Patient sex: M
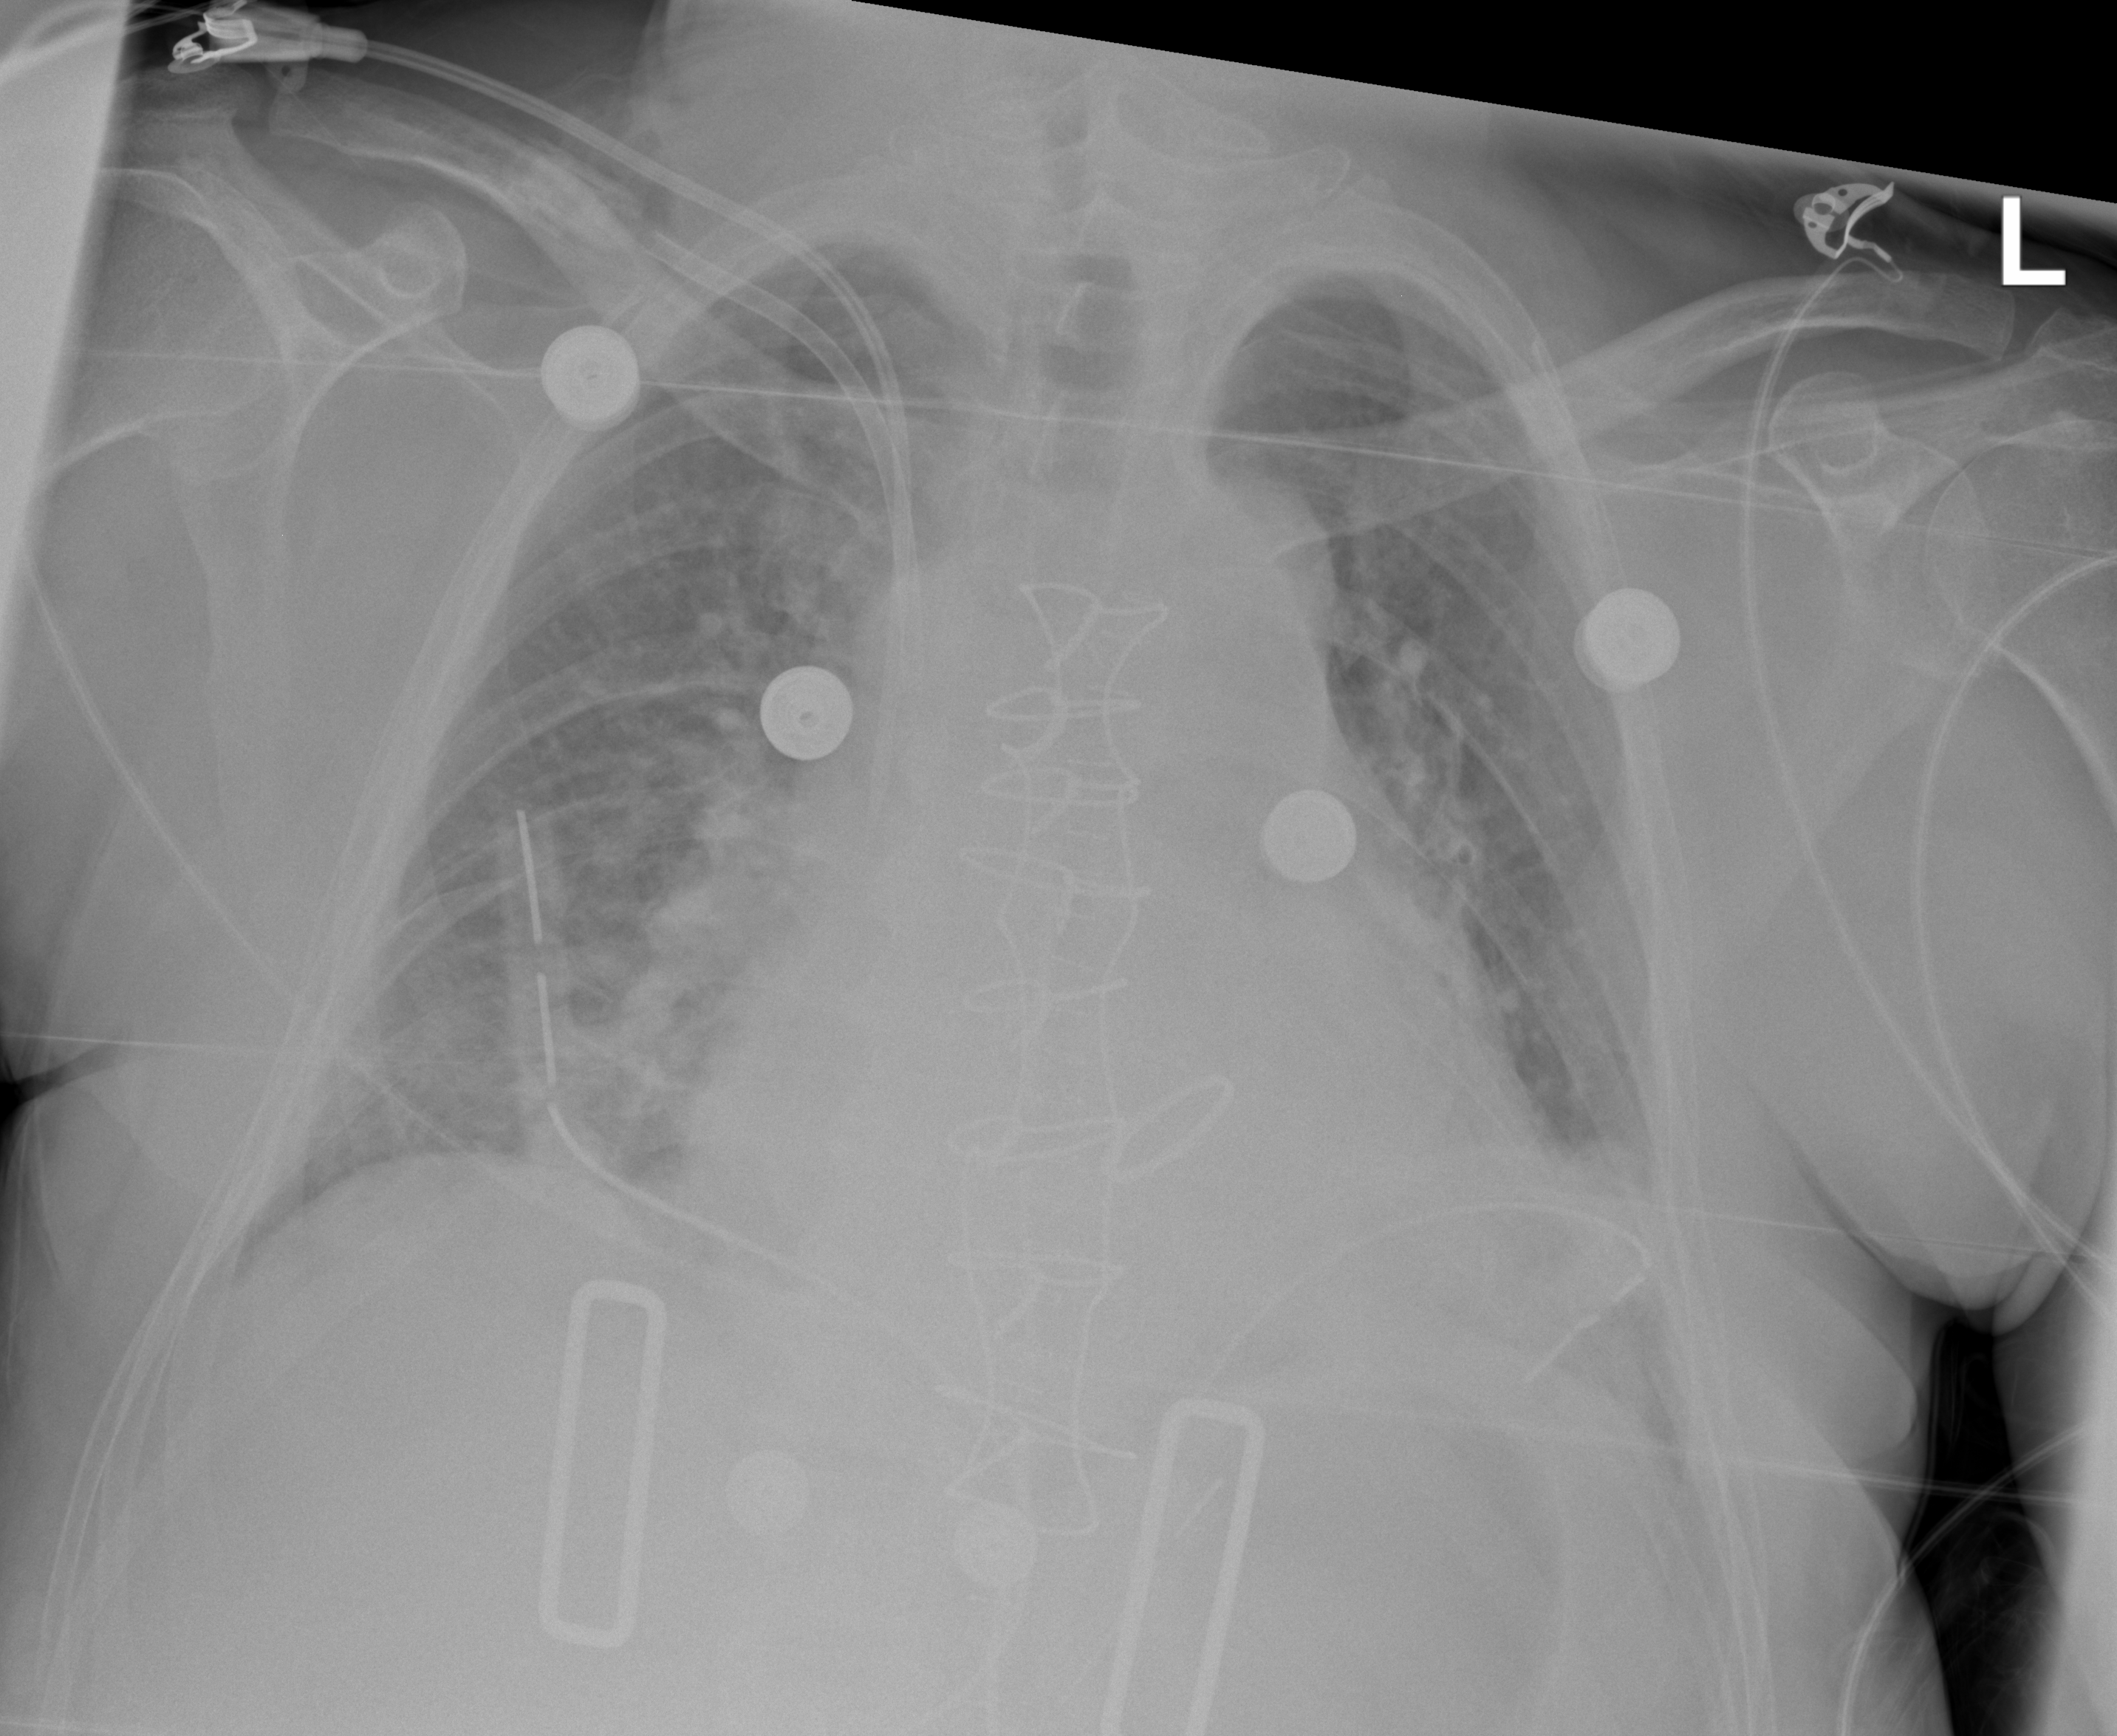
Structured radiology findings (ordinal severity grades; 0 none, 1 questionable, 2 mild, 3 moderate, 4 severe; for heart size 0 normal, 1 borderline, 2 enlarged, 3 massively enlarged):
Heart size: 2
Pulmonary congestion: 2
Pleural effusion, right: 1
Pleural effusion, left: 0
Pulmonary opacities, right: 2
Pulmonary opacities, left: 2
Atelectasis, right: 2
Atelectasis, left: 2